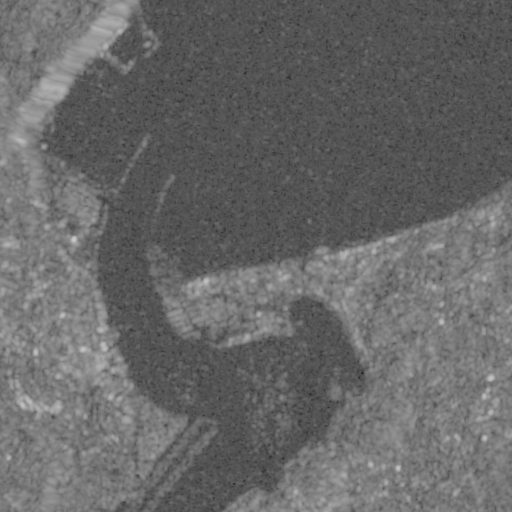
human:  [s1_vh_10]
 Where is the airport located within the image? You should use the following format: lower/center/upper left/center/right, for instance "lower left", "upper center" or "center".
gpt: The airport is located in the lower left of the image.
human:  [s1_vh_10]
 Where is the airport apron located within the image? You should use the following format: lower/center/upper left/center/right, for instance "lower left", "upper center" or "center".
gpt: The airport apron is located in the lower left of the image.
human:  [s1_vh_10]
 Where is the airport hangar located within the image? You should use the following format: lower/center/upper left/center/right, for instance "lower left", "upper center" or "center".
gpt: The airport hangar is located in the lower left of the image.
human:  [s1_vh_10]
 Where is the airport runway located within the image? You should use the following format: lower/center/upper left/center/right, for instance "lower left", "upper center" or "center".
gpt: The airport runway is located in the lower left of the image.
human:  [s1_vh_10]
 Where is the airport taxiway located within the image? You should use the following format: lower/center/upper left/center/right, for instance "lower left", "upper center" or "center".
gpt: The airport taxiway is located in the lower left of the image.
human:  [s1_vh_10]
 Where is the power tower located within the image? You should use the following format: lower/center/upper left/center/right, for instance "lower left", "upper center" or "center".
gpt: The power tower is located in the lower right of the image.
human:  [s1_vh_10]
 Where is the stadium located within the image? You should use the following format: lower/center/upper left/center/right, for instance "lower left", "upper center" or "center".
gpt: The stadium is located in the center left of the image.
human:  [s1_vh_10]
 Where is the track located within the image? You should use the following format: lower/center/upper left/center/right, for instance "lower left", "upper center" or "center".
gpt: The track is located in the center left of the image.
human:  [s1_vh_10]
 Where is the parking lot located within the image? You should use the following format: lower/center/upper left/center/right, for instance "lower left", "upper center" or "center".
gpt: There is no parking lot in the image.

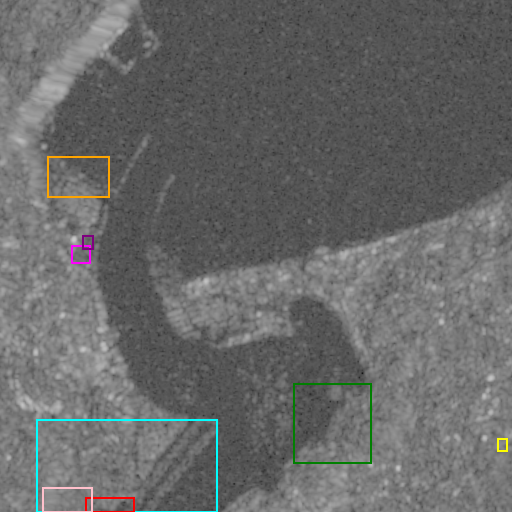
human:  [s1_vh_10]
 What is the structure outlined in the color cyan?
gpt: The structure outlined in cyan is an airport.
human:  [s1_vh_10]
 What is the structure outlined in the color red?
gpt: The structure outlined in red is an airport apron.
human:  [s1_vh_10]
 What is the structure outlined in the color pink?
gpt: The structure outlined in pink is a crop field.
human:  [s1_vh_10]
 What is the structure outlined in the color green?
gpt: The structure outlined in green is a park.
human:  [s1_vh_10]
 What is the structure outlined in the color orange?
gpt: The structure outlined in orange is a parking lot.
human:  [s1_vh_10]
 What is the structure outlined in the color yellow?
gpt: The structure outlined in yellow is a power substation.
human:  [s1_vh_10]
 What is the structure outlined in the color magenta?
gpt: The structure outlined in magenta is a stadium.
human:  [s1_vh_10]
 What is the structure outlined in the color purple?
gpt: The structure outlined in purple is a track.
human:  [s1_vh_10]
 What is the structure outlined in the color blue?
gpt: There is no blue outline.